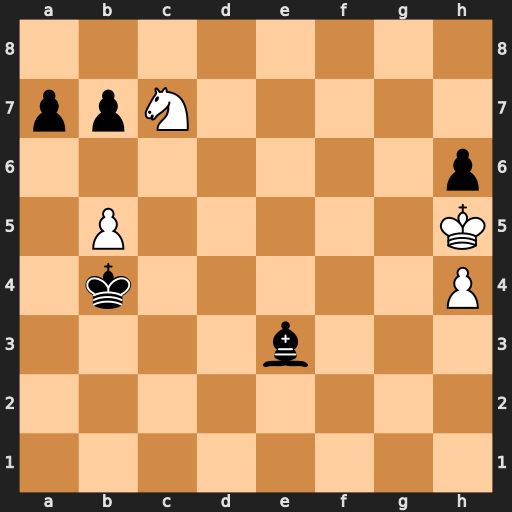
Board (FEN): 8/ppN5/7p/1P5K/1k5P/4b3/8/8
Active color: w
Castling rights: -
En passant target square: -
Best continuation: Nd5+ Kb3 Nxe3 a5 bxa6 bxa6 Nd5 a5 Nb6 Kb4 Kxh6 a4 Nxa4